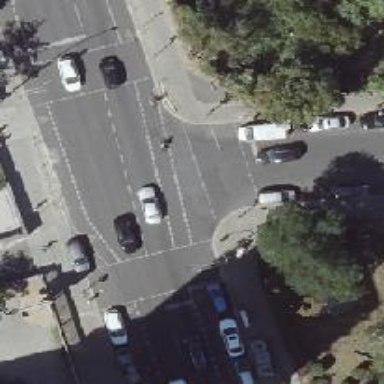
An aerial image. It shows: Road crossing with traffic signals.